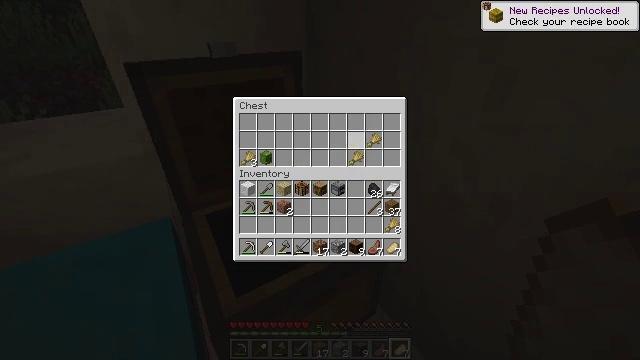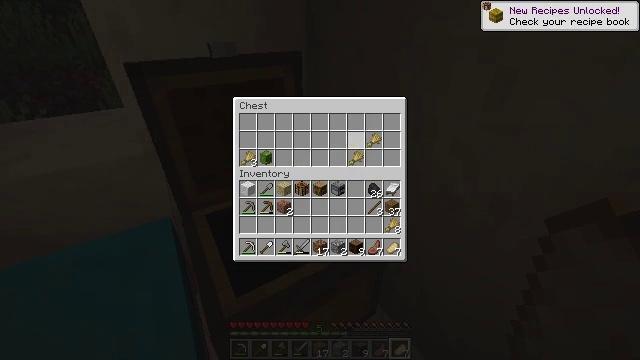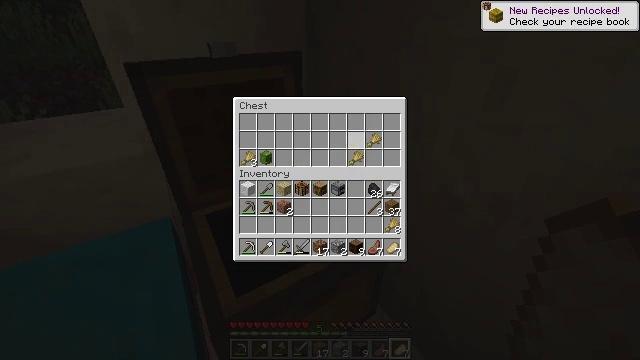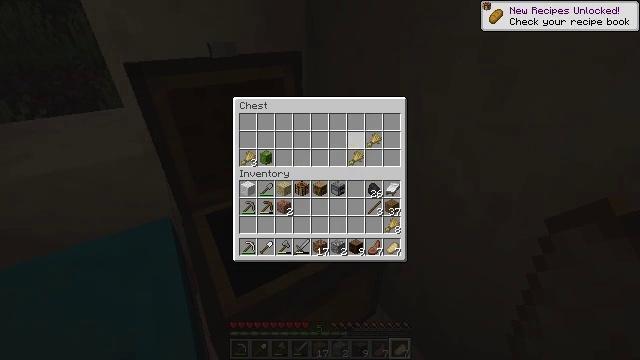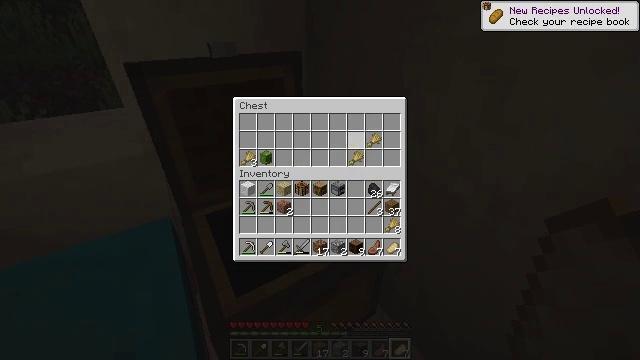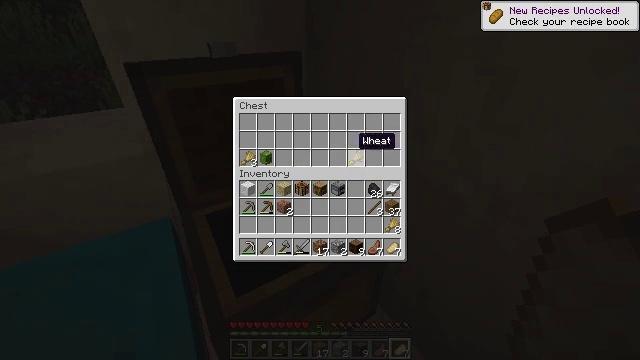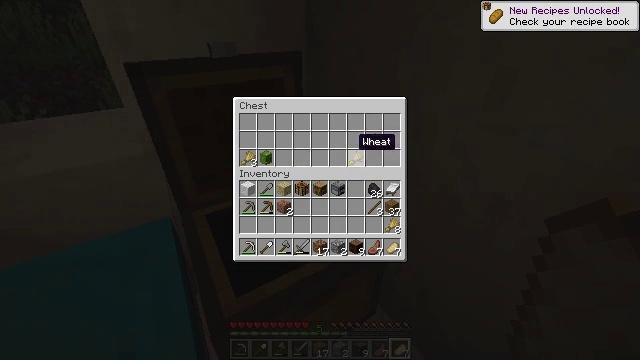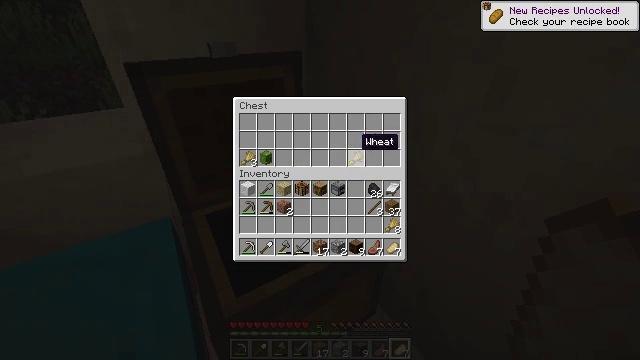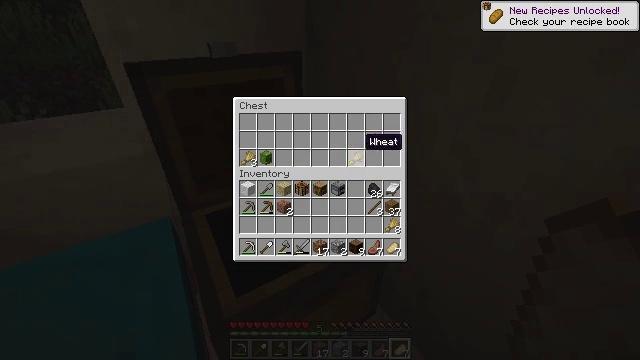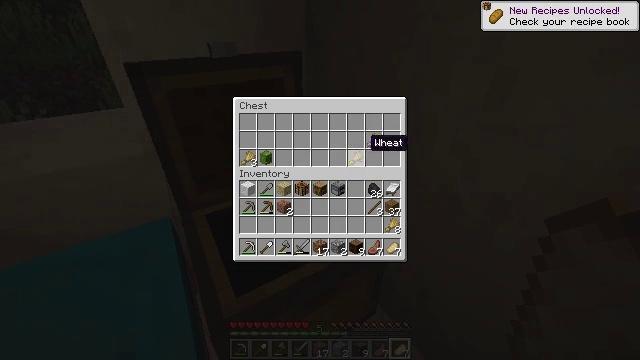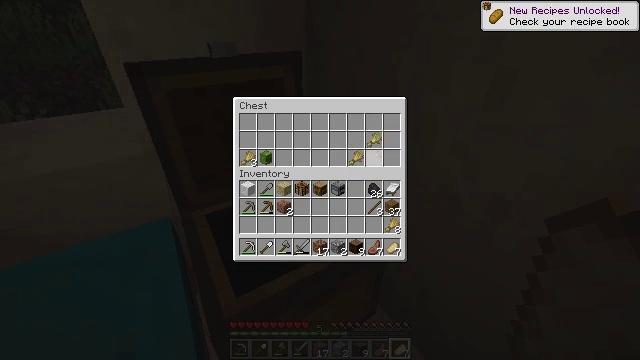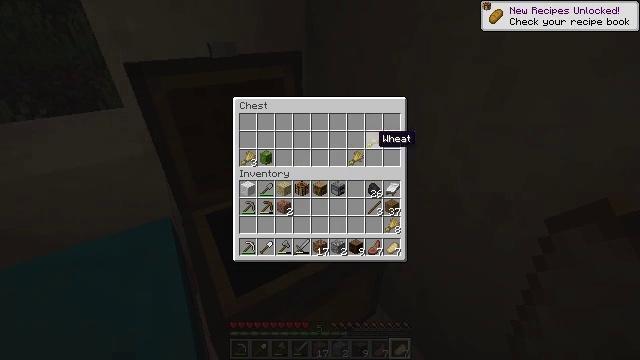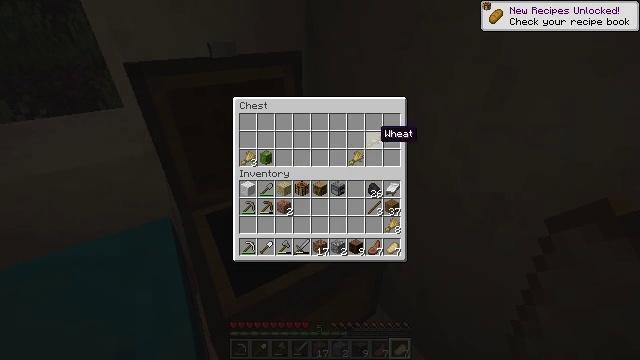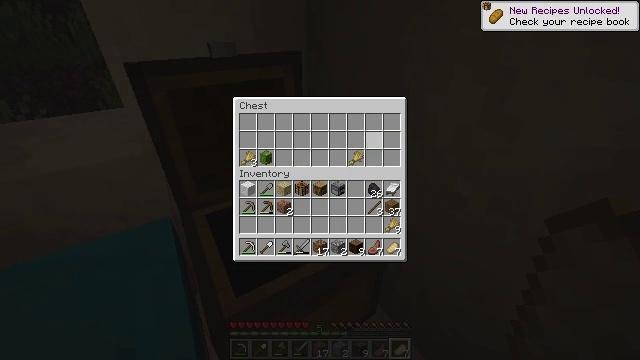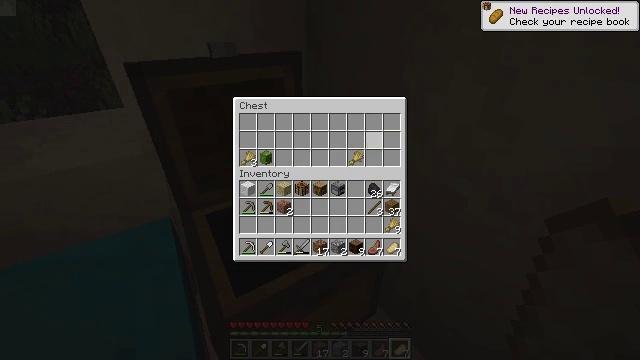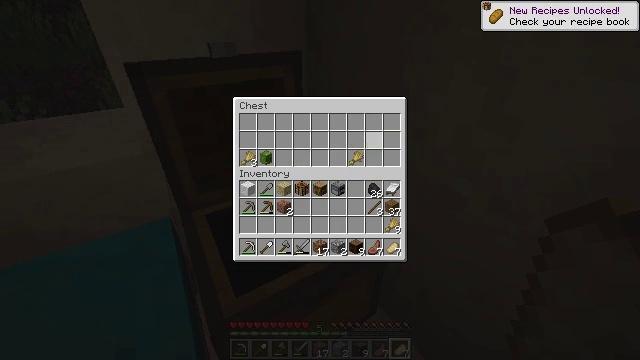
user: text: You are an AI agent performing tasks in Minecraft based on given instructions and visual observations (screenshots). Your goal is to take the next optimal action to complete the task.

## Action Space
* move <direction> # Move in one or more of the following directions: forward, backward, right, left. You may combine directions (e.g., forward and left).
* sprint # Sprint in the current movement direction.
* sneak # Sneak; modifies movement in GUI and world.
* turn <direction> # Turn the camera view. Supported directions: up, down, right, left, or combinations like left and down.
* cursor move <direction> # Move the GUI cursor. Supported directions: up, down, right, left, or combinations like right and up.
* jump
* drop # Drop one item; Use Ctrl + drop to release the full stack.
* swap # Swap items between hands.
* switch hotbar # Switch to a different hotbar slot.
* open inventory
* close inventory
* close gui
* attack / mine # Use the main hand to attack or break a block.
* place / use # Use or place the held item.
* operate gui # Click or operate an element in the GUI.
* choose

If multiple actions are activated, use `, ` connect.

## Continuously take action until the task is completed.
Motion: motion action
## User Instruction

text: Gather hay blocks from the farm.
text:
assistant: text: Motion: sneak, operate gui
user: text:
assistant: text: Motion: sneak, operate gui
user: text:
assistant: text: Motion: sneak
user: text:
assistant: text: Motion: sneak, cursor move down, operate gui
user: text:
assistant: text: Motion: sneak, operate gui
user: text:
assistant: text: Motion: sneak, operate gui
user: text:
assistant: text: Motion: sneak
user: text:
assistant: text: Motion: sneak
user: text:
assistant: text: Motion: sneak
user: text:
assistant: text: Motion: sneak
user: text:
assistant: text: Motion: sneak
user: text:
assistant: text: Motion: sneak
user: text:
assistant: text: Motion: sneak, operate gui
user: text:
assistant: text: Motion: sneak, operate gui
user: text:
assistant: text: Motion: sneak, operate gui
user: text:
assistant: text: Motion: sneak
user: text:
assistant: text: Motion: sneak
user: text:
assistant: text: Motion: sneak, operate gui
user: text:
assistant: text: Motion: sneak, cursor move left, operate gui
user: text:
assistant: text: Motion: sneak, cursor move left and down, operate gui
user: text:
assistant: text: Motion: sneak
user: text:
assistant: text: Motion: sneak, operate gui
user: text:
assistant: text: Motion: sneak, operate gui
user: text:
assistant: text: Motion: sneak, operate gui
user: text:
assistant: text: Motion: sneak, cursor move left
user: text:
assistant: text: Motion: sneak, cursor move left
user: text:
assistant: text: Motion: sneak, cursor move left
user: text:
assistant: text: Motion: sneak, cursor move left
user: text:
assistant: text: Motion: sneak
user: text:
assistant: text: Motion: sneak